Question: How to adjust the height of line spacing in Textmate 2?

i.e. preferably like Textmate 1 (on the right).
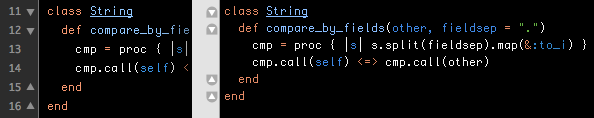
Answer: '''
defaults write com.macromates.TextMate.preview fontLeadingDelta -float 0
defaults write com.macromates.TextMate.preview fontAscentDelta -float 0
'''
source: textmate on <URL>